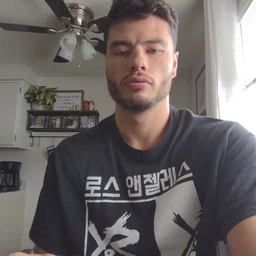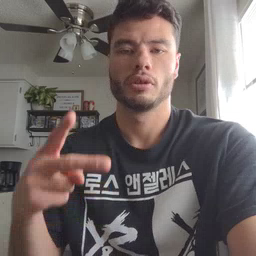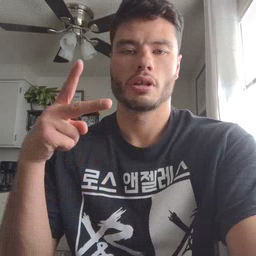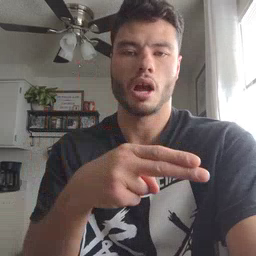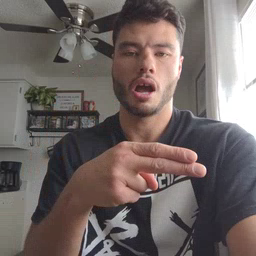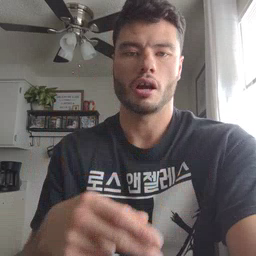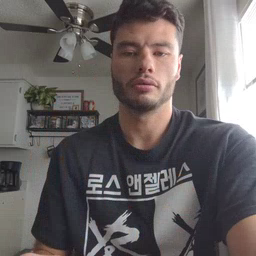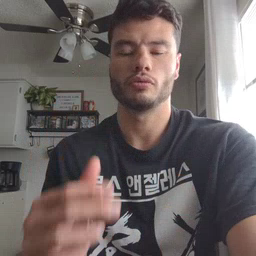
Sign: cut